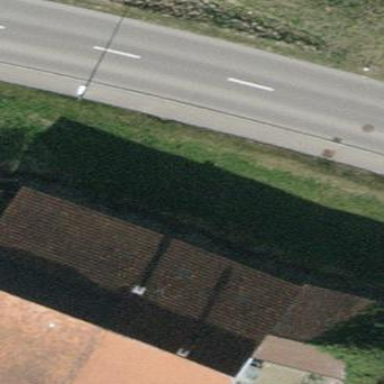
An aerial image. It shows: Detached building with tiled roof.